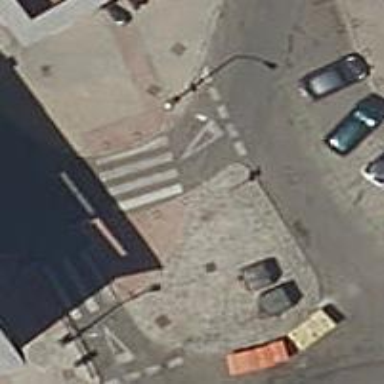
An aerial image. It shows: Marked crossing on the road.